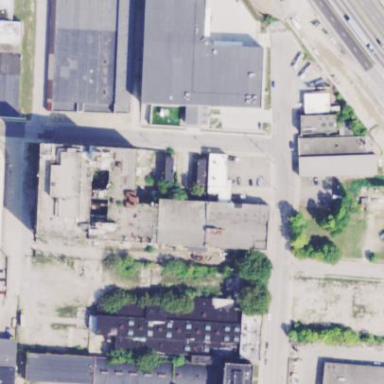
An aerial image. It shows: Industrial building.